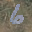
Label: 6